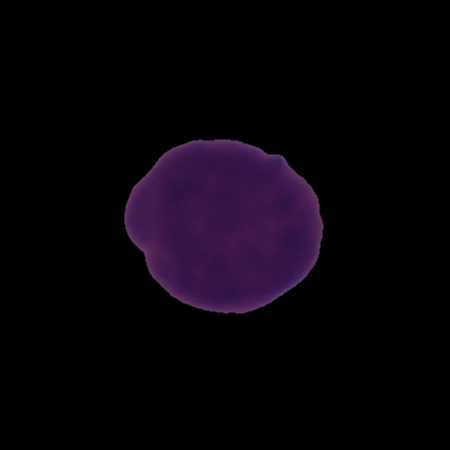
Label: cancer